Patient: sex M, age 64
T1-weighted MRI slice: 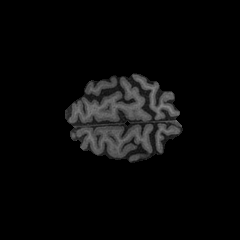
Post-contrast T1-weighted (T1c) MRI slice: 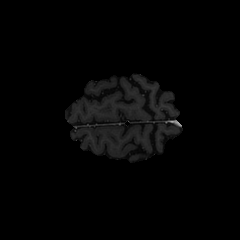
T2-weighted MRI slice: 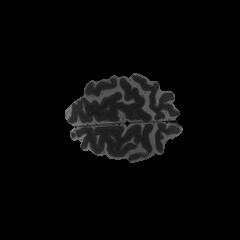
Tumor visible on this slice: no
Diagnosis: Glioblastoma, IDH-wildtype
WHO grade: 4